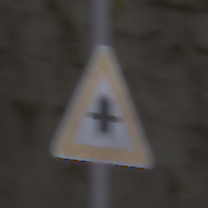
Verkehrszeichen: Vorfahrt
Umgebung: Outdoor, Suburban
Tageszeit: MorningAfternoon
Wetter: PartlyCloudy
Licht: Natural
Jahreszeit: NotSpecified
Kontrast: MediumContrast